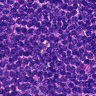
Metastatic tissue present: no